Question: This question have been asked many times in SO, but still I cannot figure it out why is this not working for me.
I am working on E-Commerce Laravel Project.
The issue is that, when the admin uploads the image file of the product, get the error of:
> Can't write image data to path
(<URL>
Here's the controller snippet of storing the image and related entries:
'''
public function storeGeneral(Request $request)
{
$this->validate($request, [
'code' => 'required|alpha_dash|unique:products',
'name' => 'required',
'description' => 'string',
'details' => 'string',
'price' => 'required|regex:/^\d*(\.\d{2})?$/',
'tax_amount' => 'required|regex:/^\d*(\.\d{2})?$/',
'net_price' => 'required|regex:/^\d*(\.\d{2})?$/',
'weight' => 'required|integer',
'image_file' => 'image|mimes:jpeg,jpg,JPG'
]);
if ($request->ajax() ) {
if ($request->file('image_file' ) ) {
$request['img_code'] = 'img-' . $request->get('code' );
$product = Product::create($request->all() );
$product->categories()->attach($request->input('category_id') );
Session::put('product_last_inserted_id', $product->id);
$mgCode = DB::table('products')->latest()->limit(1)->pluck('img_code');
$imageType = [
'product' => [
'height' => 350,
'width' => 350
],
'carousel' => [
'height' => 163,
'width' => 163
],
'cart' => [
'height' => 64,
'width' => 64
]
];
foreach($imageType as $key => $value)
{
$fileName = Safeurl::make($mgCode );
$image = Image::make($request->file('image_file' ) );
//$path = public_path( 'images/uploads/products/' );
$path = url('/images/uploads/products/');
if ($key == 'product') {
$image->resize($value['width'], $value['height'] );
$image->save($path.'/'.$fileName."-". $value['width'] ."-".$value['height'] .".jpg", 100 );
} else if ($key == 'carousel' ) {
$image->resize($value['width'], $value['height'] );
$image->save($path.'/'.$fileName."-". $value['width'] ."-".$value['height'] .".jpg", 100 );
} else if ($key == 'cart' ) {
$image->resize($value['width'], $value['height'] );
$image->save($path.'/'.$fileName."-". $value['width'] ."-".$value['height'] .".jpg", 100 );
}
}
} else {
$product = Product::create($request->all() );
Session::put('product_last_inserted_id', $product->id);
}
return response(['status' => 'success', 'msg' => 'The product has been added successfully.']);
}
return response(['status' => 'failed', 'msg' => 'The product could not be added successfully.']);
}
'''
The folder permission that I have is '0777' for the 'images' directory and it's sub directories.
But still I get the above mentioned error exception.
This is the folder structure in my hosting account file manager which is inside the 'public_html' directory:

Can anybody help me out with this.
Thanks in advance.
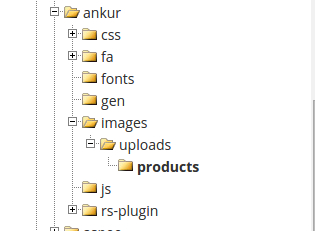
Answer: I have somehow figured it out.
Instead of using 'url()' or 'base_path()', I used 'public_path()'.
Code that I used:
'''
$path = public_path('../../public_html/ankur/images/uploads/products');
'''
Worked like a charm.